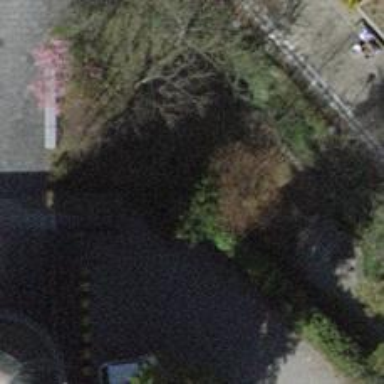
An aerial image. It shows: Retaining wall.